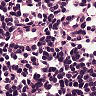
Metastatic tissue present: no